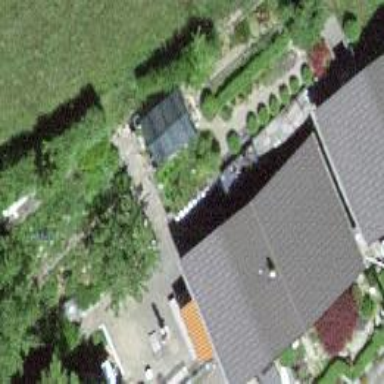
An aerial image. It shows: Residential building.